Field crop: maize
Growth stage: 2
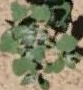
Species: chenopodium